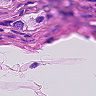
Metastatic tissue present: yes